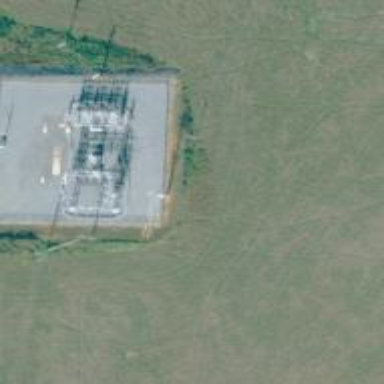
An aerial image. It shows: There is distribution substation enclosed by fence.